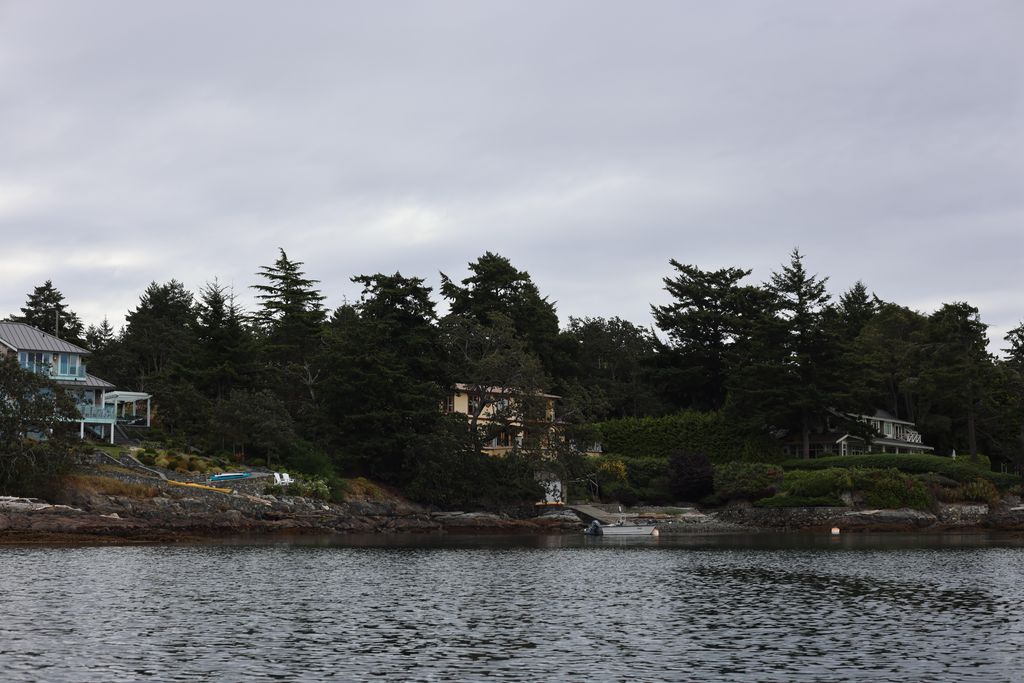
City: victoria